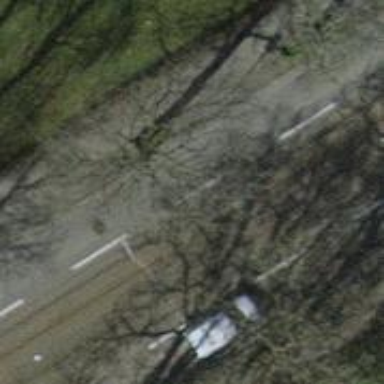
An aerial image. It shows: Avenue of trees.